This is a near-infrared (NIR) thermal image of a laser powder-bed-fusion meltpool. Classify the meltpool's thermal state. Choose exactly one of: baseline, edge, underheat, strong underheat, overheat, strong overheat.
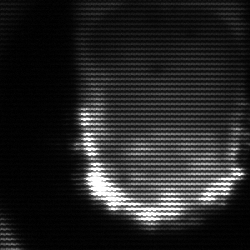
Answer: baseline